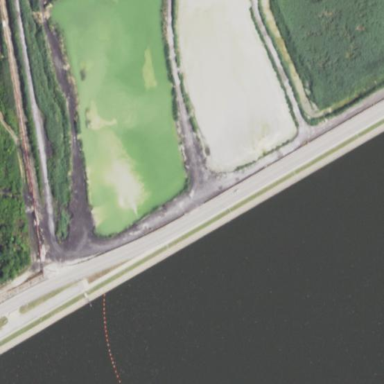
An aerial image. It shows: Dam across waterway.